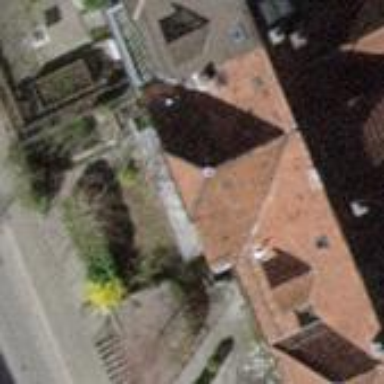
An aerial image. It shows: Building with hipped roof shape.